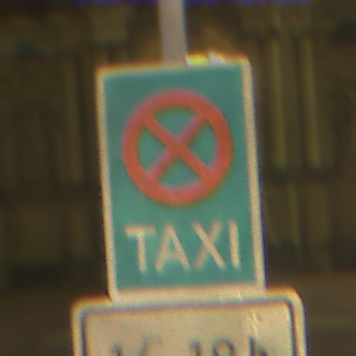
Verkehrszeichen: Taxenstand
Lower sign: ZeitangabenOhneBeschraenkungAufWochentage1
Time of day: Night
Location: Outdoor (Urban)
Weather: Overcast
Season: NotSpecified
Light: Artificial